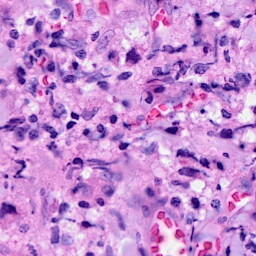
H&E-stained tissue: Breast